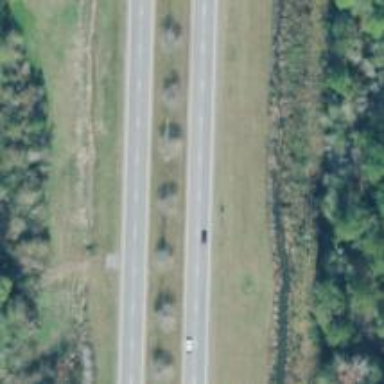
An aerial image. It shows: Trunk expressway with asphalt surface. It is dual carriageway.